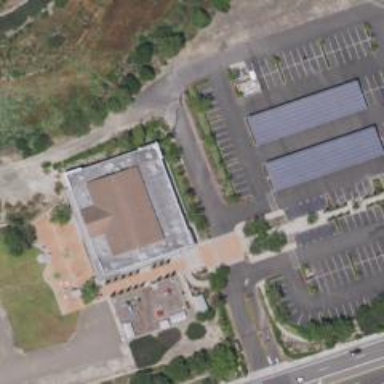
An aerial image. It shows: Building that serves as place of worship.